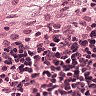
Metastatic tissue present: no